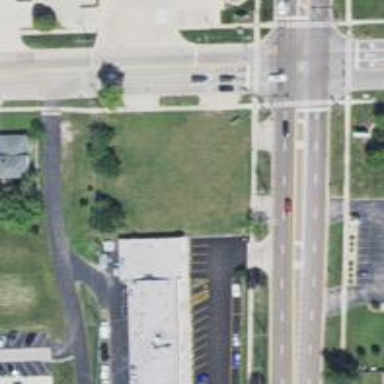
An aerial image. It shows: Unmarked road crossing.